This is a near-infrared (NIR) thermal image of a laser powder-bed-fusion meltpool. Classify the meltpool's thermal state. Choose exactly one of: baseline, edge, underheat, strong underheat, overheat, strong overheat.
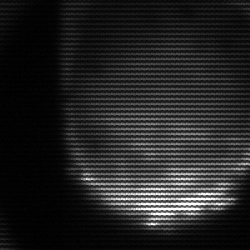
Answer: edge